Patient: sex F, age 68
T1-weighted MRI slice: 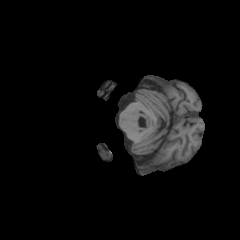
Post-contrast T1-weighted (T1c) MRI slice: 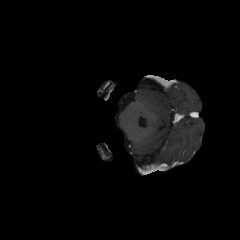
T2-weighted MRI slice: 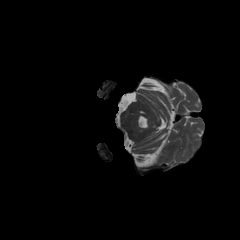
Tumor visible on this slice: no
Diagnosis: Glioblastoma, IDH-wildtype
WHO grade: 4